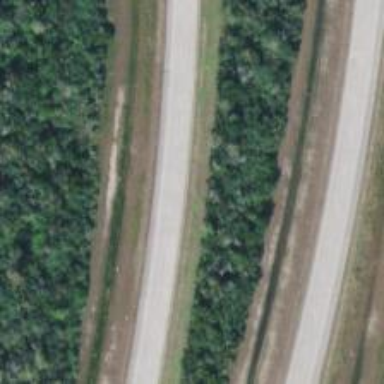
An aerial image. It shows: Trunk link highway.